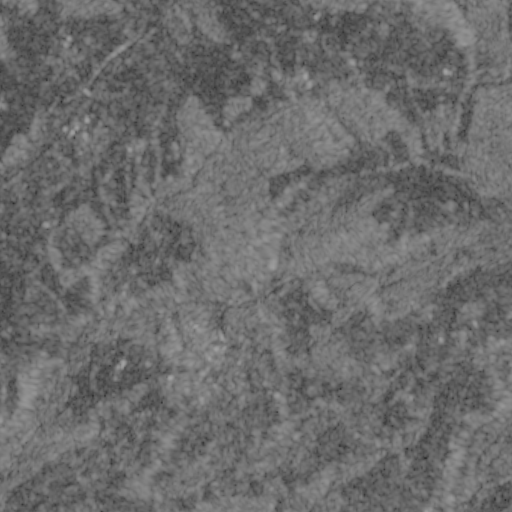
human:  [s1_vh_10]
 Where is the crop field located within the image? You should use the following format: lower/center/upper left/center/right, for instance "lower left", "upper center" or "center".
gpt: The crop field is located in the lower center of the image.
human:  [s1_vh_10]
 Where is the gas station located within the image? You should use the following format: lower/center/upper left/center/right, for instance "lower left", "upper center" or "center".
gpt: The gas station is located in the upper left of the image.
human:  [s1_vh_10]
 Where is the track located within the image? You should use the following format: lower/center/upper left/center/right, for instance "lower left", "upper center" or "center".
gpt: There is no track in the image.

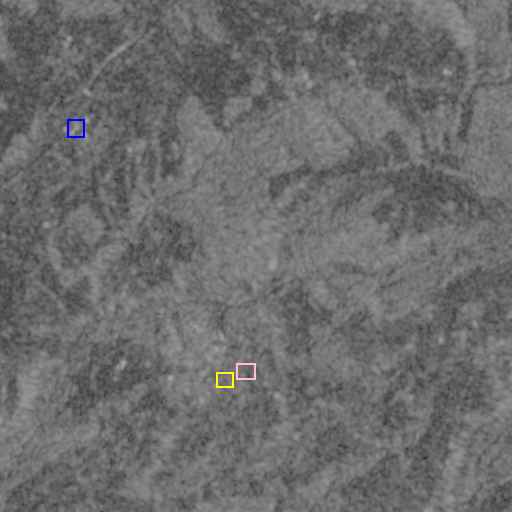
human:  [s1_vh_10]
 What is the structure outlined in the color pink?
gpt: The structure outlined in pink is a crop field.
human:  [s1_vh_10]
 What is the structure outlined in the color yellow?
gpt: The structure outlined in yellow is a park.
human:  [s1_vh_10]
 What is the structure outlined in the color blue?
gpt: The structure outlined in blue is a parking lot.
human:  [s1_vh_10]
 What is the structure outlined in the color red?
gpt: There is no red outline.